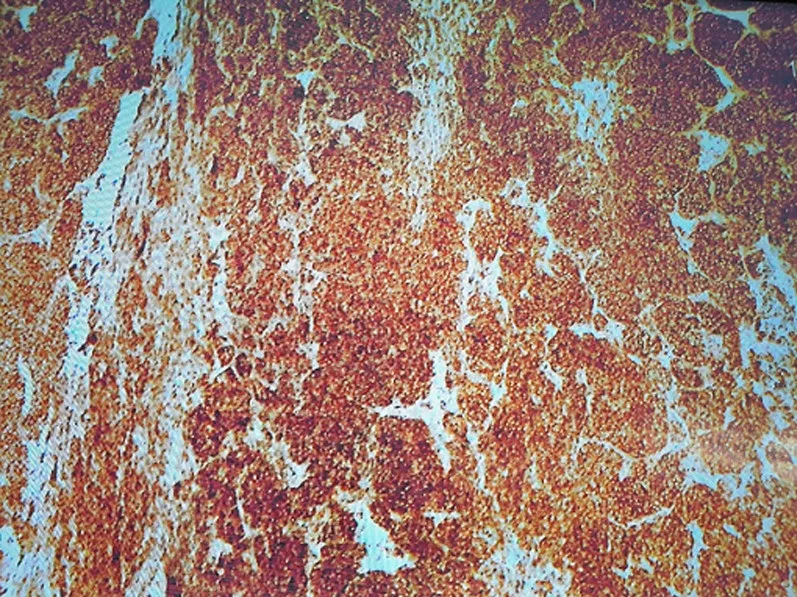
positive immunostain.
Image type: pathology (immunostaining)